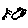
Label: sun